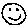
Label: smiley face